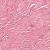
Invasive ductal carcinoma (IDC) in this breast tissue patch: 0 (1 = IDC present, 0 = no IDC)